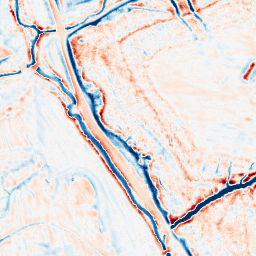
Category: edge_preserving
Decomposition family: bilateral
Decomposition parameters: d: 15
sigma_color: 100
sigma_space: 100
Upsampling method: edge_directed
Upsampling parameters: scale: 4
Upsampling scale: 4